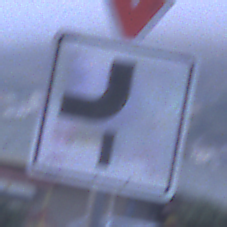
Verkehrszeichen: VerlaufVorfahrtsstrasse7
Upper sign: VorfahrtGewaehren
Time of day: SunriseSunset
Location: Outdoor (Urban)
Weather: Overcast
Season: NotSpecified
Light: Natural